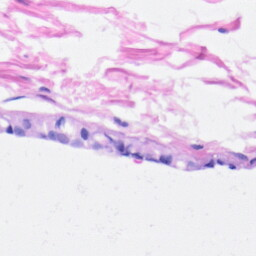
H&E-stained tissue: Heart